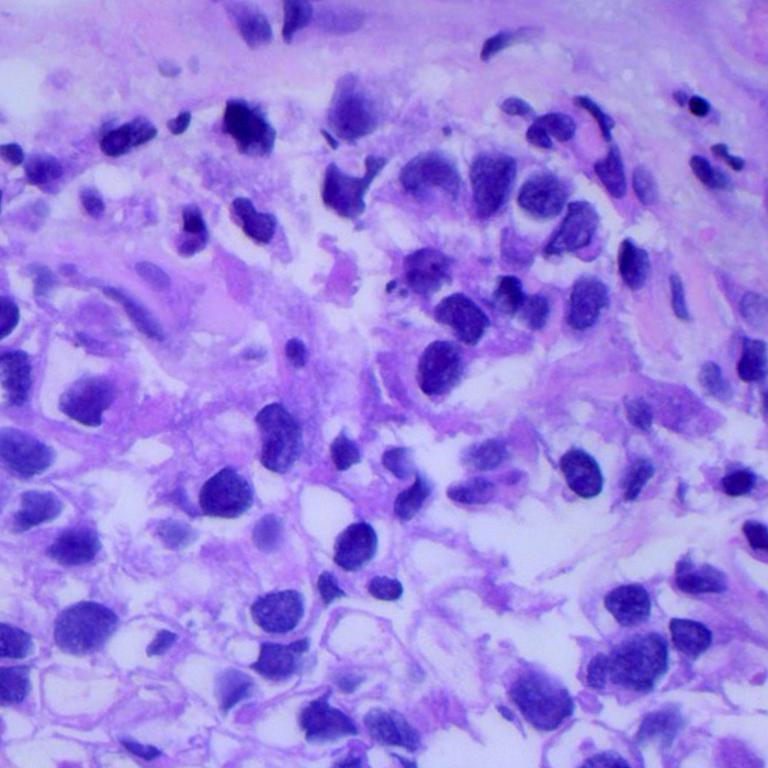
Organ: lung
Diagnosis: adenocarcinomas